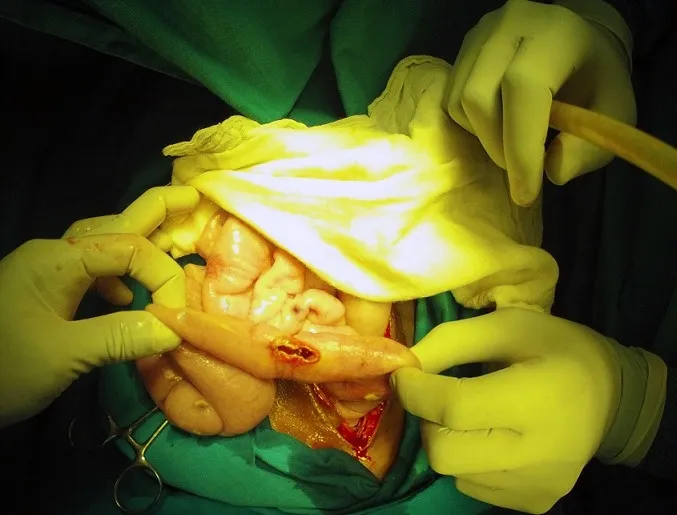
Surgical findings.
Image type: medical_photograph (other_medical_photograph)